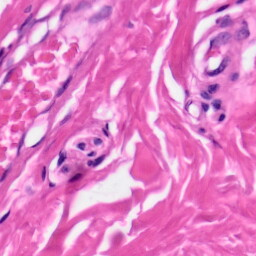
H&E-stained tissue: Skin